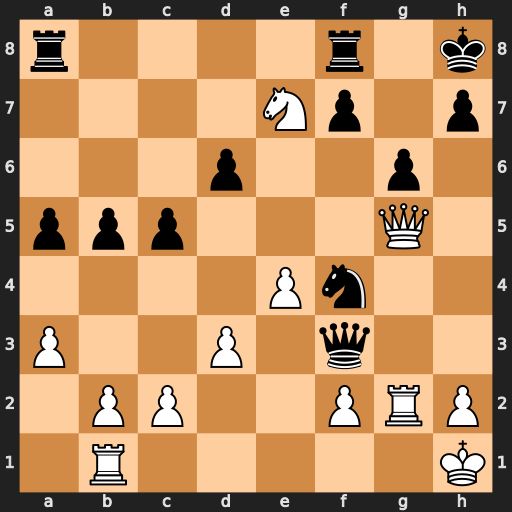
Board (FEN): r4r1k/4Np1p/3p2p1/ppp3Q1/4Pn2/P2P1q2/1PP2PRP/1R5K
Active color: w
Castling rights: -
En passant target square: -
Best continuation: Qf6#